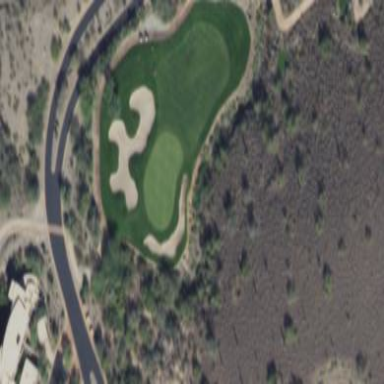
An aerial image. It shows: Rough grassy area used for golf.